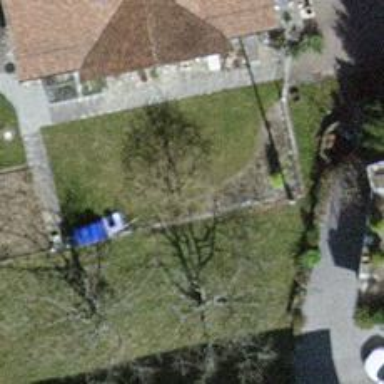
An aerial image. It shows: Urban tree adds touch of nature to the surroundings.